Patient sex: M
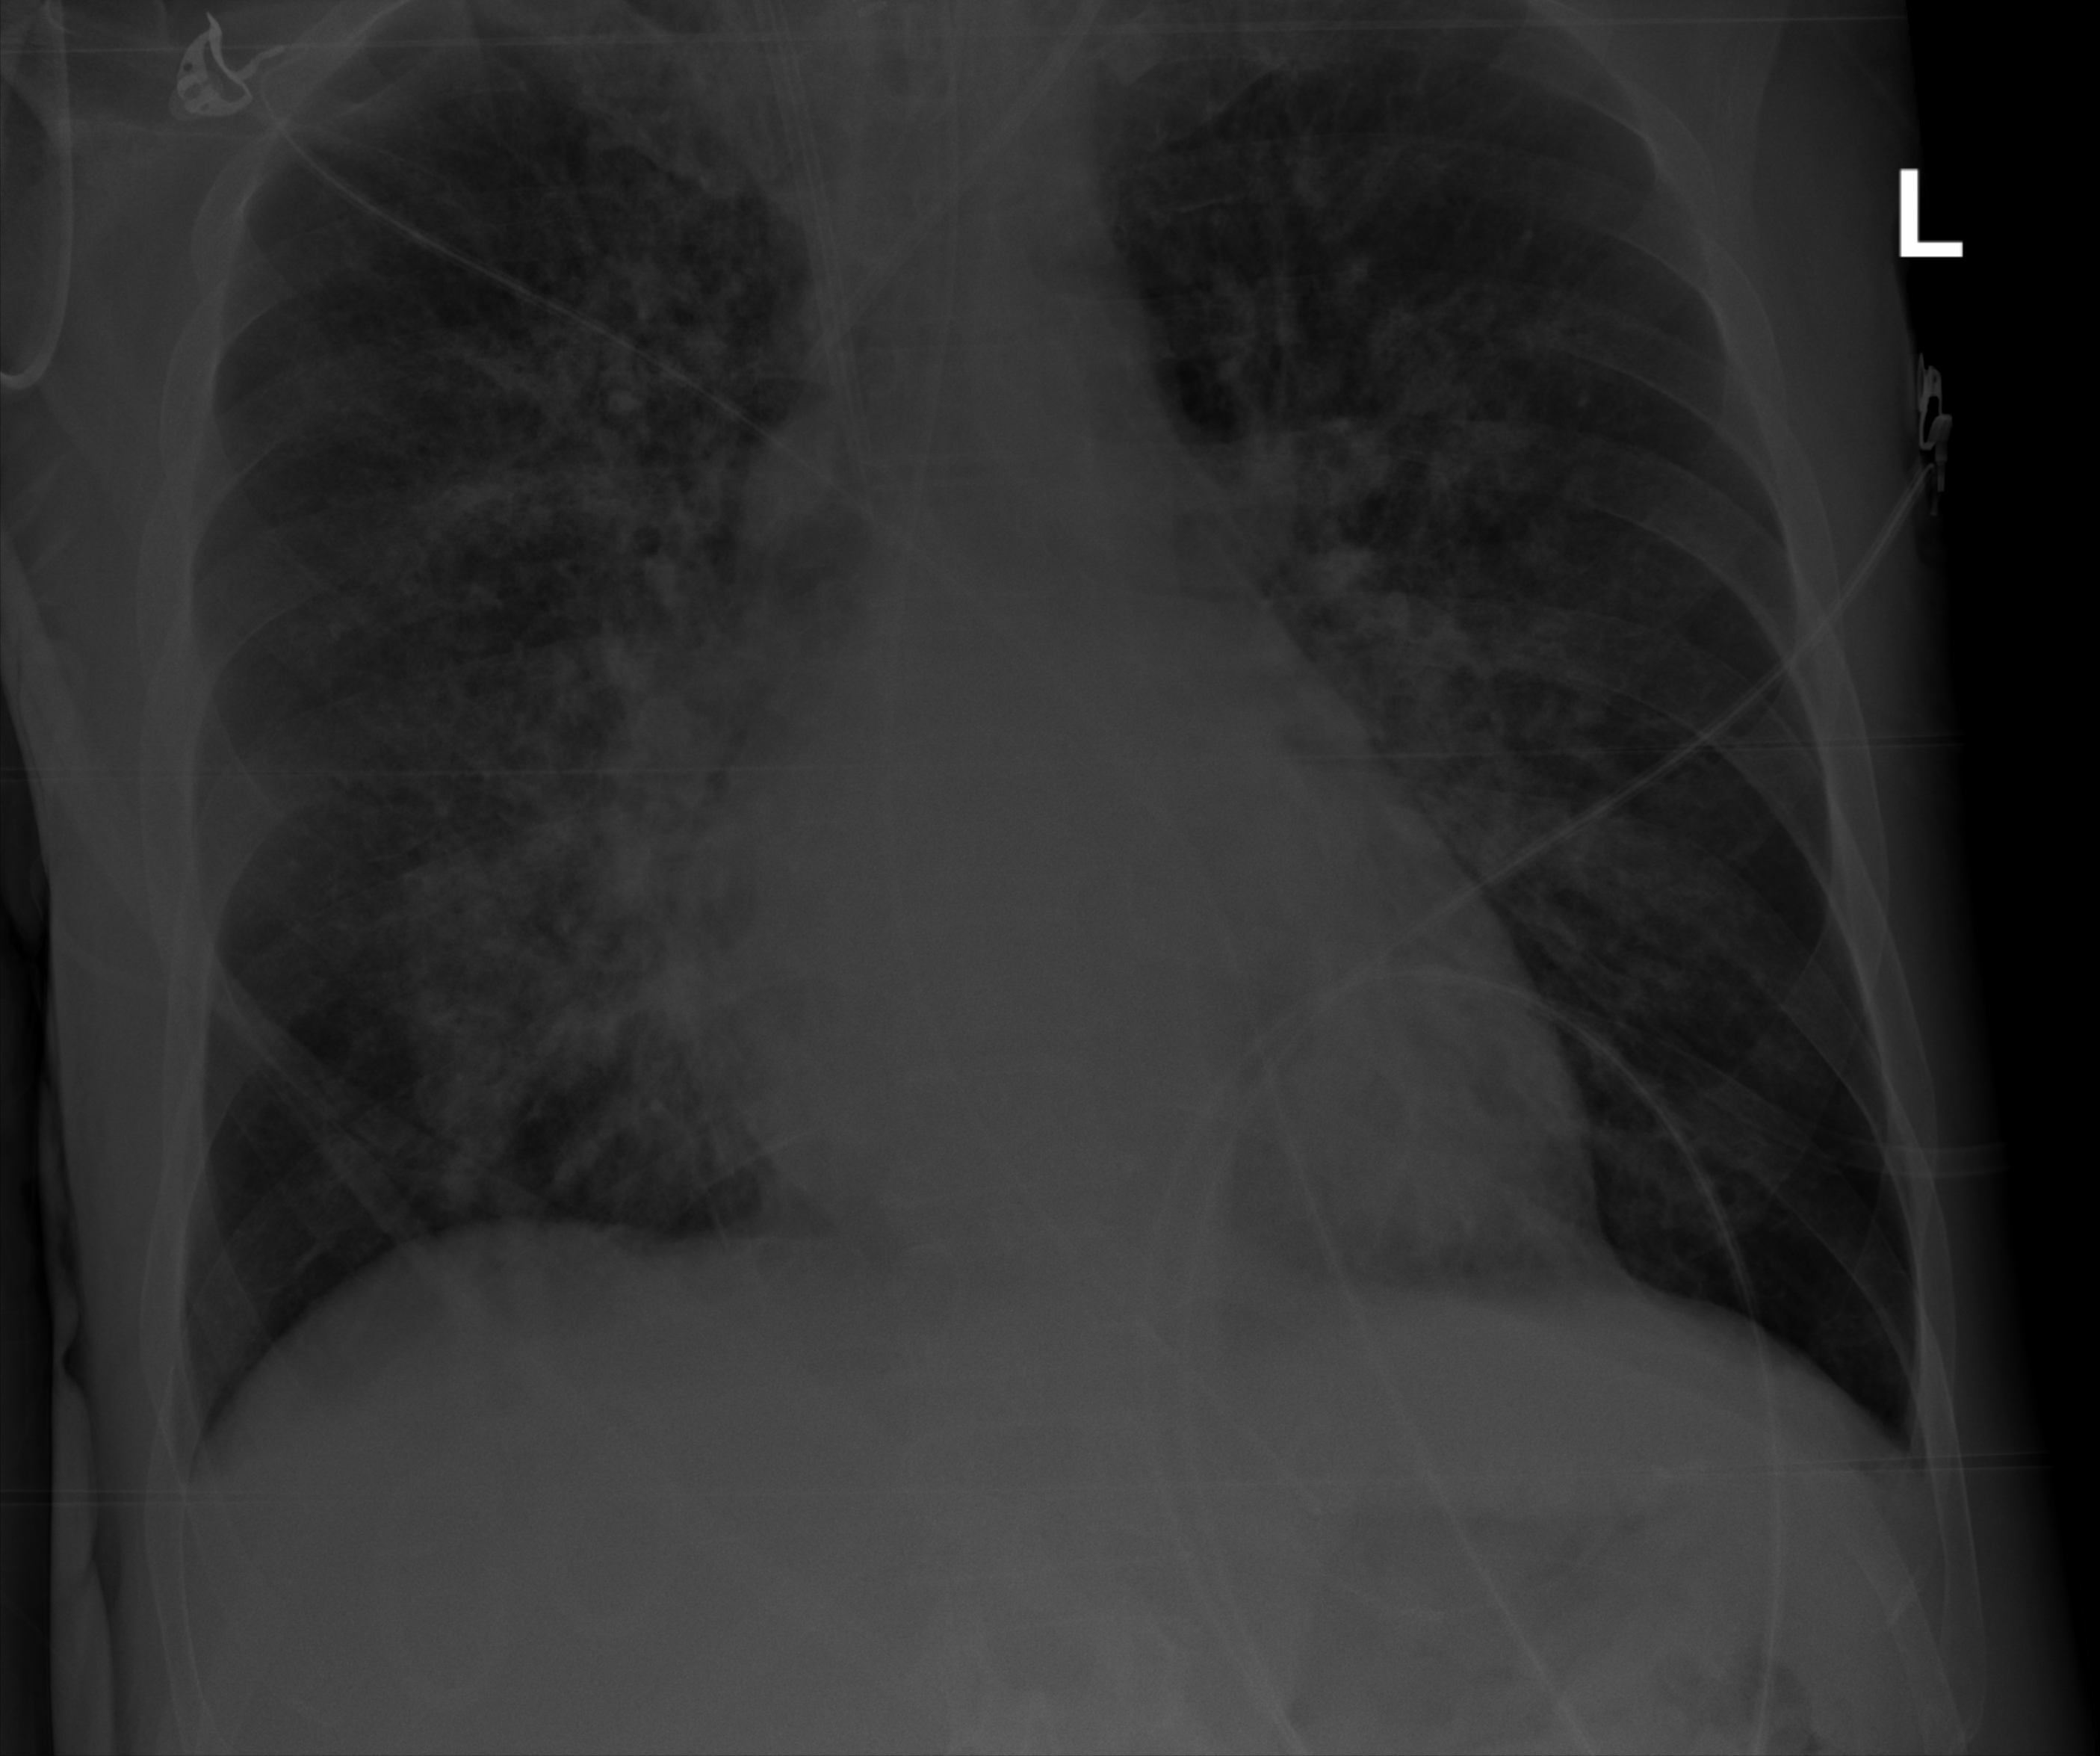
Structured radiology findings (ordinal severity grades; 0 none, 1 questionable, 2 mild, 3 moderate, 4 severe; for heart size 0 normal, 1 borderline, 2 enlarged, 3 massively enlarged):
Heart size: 0
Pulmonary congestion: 0
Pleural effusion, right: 0
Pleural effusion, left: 0
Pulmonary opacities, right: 3
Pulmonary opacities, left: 3
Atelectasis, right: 2
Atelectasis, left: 2